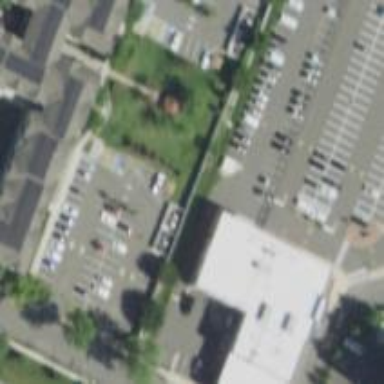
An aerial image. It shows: Police building.